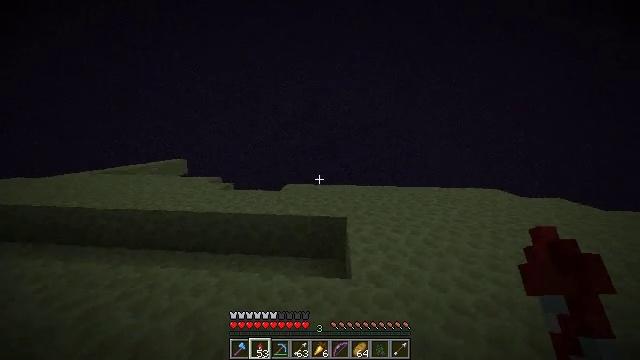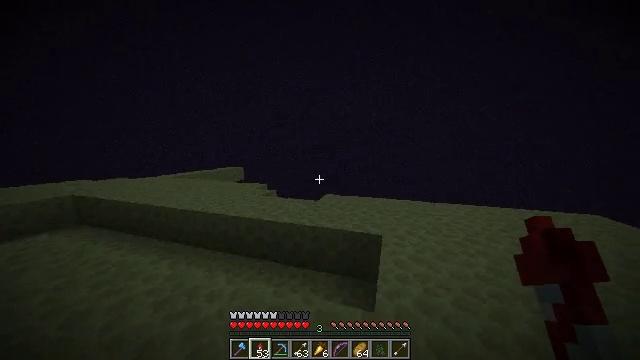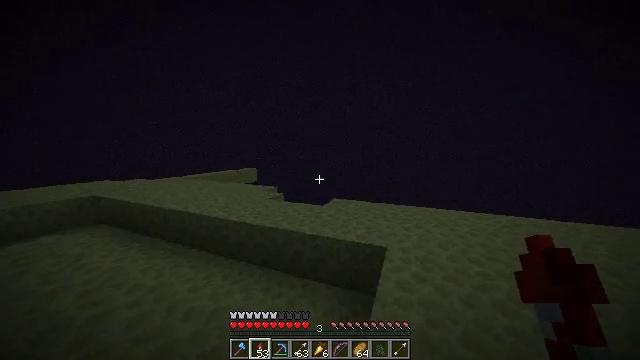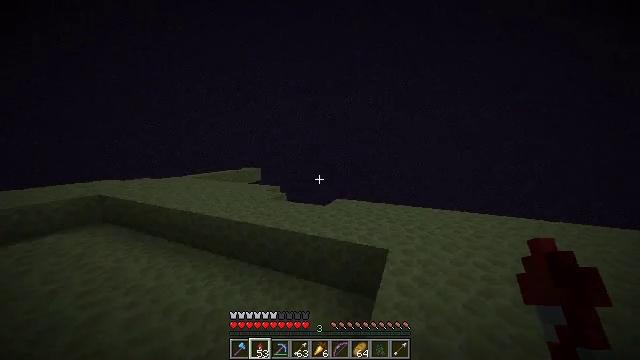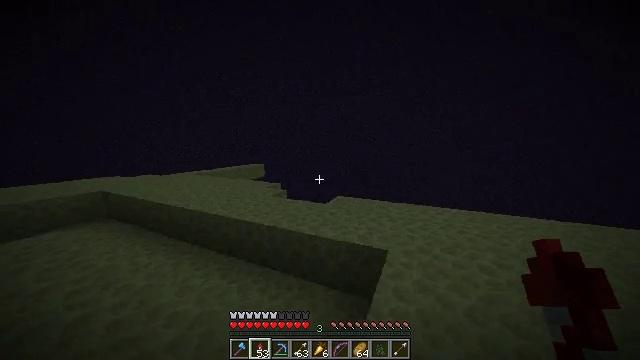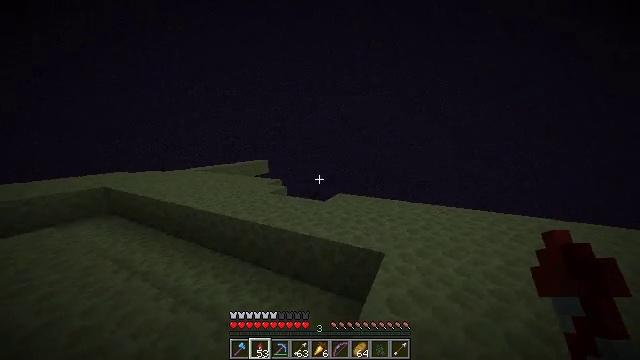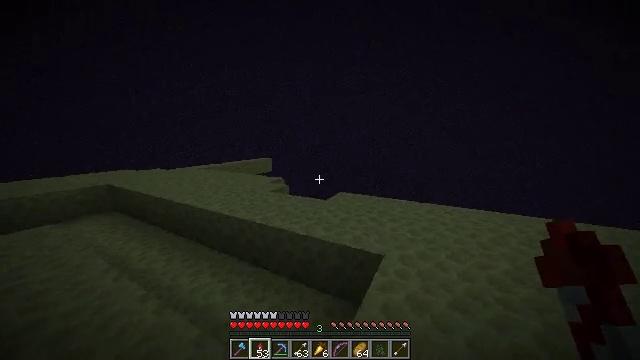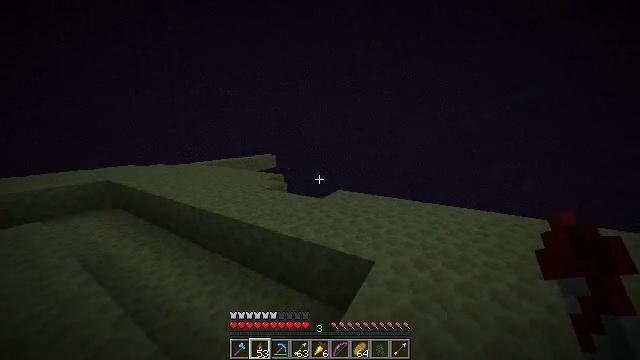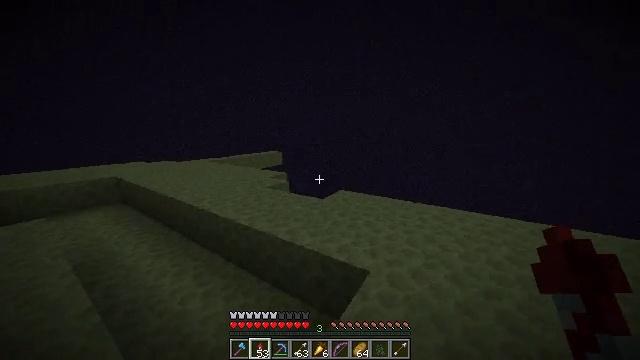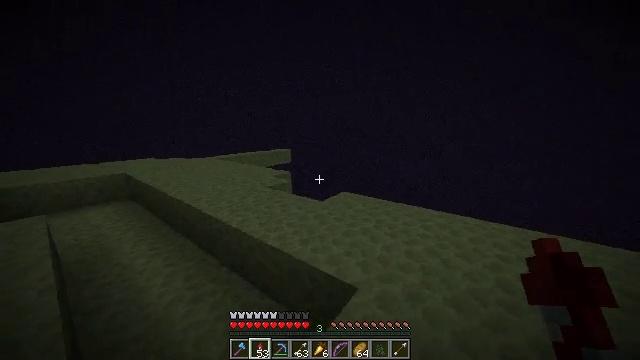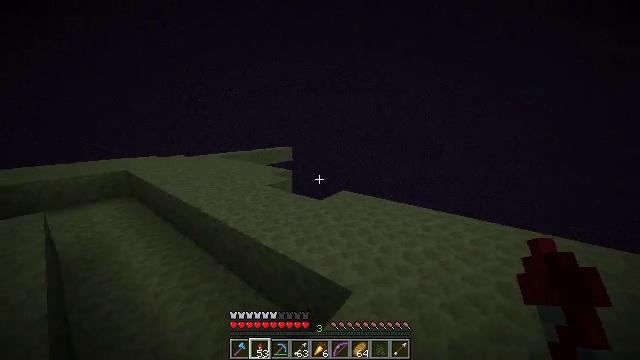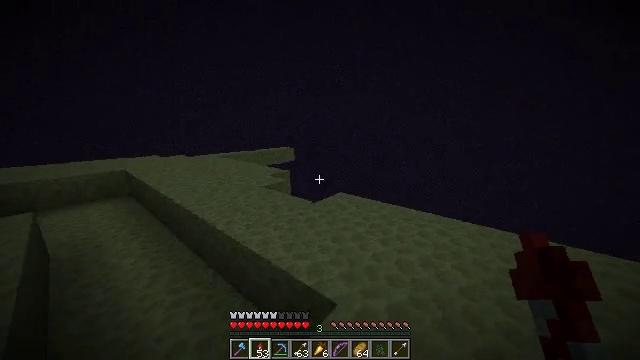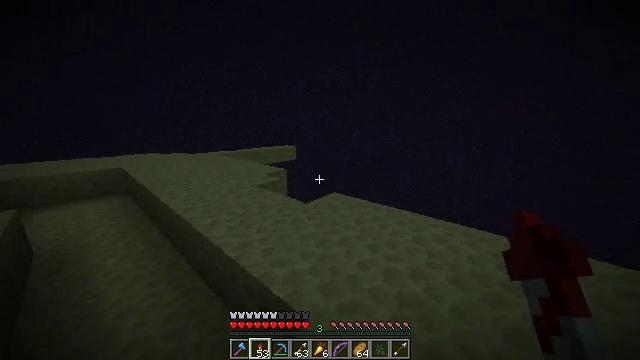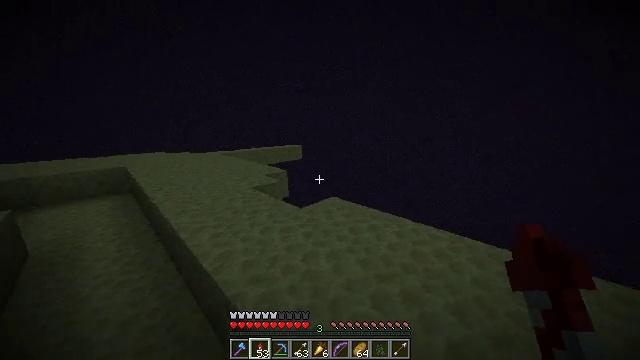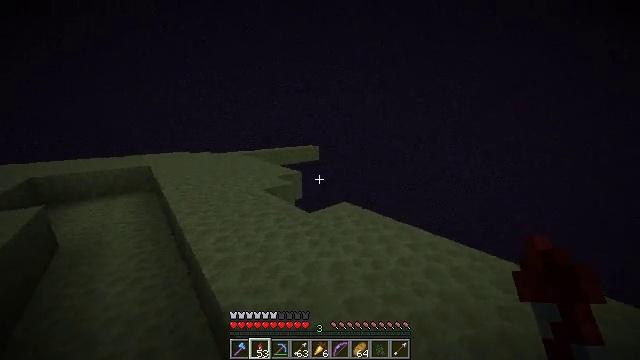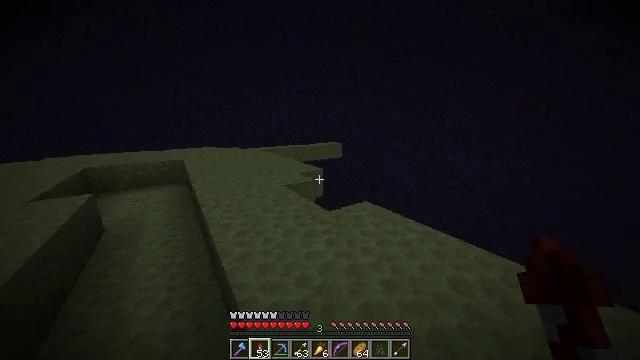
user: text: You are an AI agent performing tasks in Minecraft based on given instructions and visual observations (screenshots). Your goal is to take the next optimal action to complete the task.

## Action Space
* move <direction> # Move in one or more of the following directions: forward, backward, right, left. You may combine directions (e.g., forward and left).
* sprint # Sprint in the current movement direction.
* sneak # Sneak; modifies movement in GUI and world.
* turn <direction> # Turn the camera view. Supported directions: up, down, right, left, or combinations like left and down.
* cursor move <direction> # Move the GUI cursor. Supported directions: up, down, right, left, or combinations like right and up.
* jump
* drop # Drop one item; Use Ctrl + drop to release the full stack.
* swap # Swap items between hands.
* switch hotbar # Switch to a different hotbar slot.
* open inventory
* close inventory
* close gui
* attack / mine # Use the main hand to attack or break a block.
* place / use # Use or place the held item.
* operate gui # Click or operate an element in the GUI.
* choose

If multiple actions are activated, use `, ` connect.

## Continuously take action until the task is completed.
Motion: motion action
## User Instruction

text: Remove a firework rocket from the inventory.
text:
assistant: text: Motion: move forward and move right, sprint, turn left and up
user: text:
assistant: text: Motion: move forward and move right, sprint, turn left
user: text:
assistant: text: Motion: move forward and move right, sprint, turn left
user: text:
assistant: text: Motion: move forward and move right, sprint, turn left and down
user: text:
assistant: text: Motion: move forward and move right, sprint, turn left and down
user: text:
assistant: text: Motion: move forward and move right, sprint, turn left
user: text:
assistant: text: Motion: move forward and move right, sprint, turn left
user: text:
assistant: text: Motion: move forward and move right, sprint, turn left
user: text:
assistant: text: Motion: move forward and move right, sprint, turn left
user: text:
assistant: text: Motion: move forward and move right, sprint
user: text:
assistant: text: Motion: move forward and move right, sprint, turn left
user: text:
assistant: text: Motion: move forward and move right, sprint, turn left
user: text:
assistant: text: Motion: move forward and move right, sprint, turn left
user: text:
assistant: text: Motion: move forward and move right, sprint, turn left
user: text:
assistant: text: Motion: move forward, sprint, turn left
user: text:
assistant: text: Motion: move forward, sprint, turn left and down
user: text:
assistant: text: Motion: move forward, sprint, turn left
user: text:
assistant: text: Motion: move forward, sprint, turn left
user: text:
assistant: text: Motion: move forward, sprint, turn left
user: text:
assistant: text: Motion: move forward, sprint, turn left
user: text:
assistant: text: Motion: move forward, sprint, turn left
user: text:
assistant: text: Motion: move forward, sprint
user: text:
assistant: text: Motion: move forward and move left, sprint
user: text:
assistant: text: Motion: move forward and move left, sprint
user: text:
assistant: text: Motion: move forward and move left, sprint
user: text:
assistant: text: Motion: move forward and move left, sprint
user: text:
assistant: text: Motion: move forward, sprint, turn right and up
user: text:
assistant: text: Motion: move forward, sprint, turn right and up
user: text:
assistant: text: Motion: move forward, sprint, turn right
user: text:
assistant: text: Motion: move forward, sprint